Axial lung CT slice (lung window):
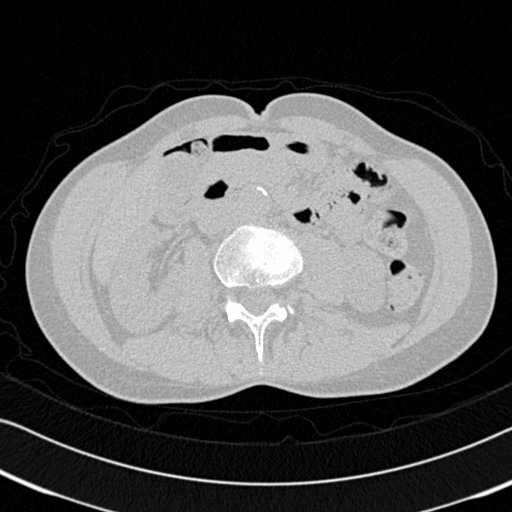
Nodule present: no